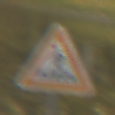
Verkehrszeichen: FussgaengerueberwegRechts
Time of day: MorningAfternoon
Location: Outdoor (Nature)
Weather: Overcast
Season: Autumn
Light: Natural